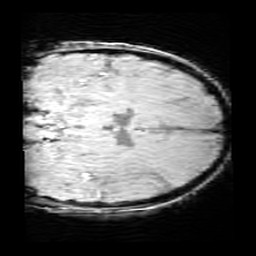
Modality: SWI
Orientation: coronal
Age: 11
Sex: male
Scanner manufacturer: siemens
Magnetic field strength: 3 T
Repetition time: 0.027 s
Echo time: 0.02 s